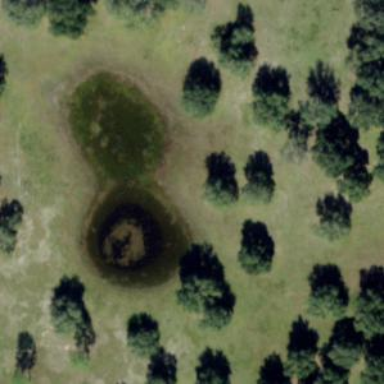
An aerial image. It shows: Wetland area characterized by wet meadow.